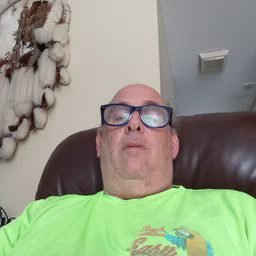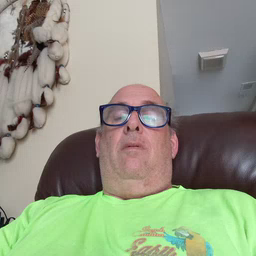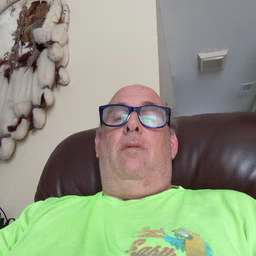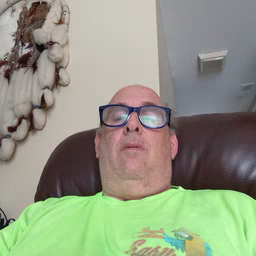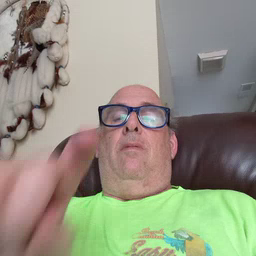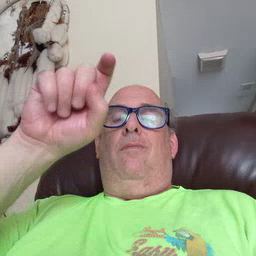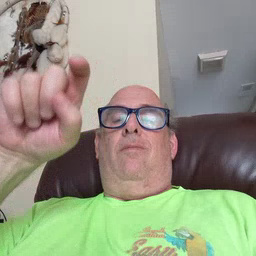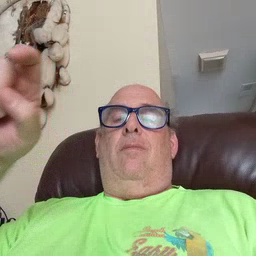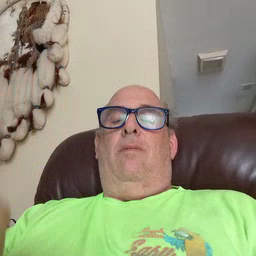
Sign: closet